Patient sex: F
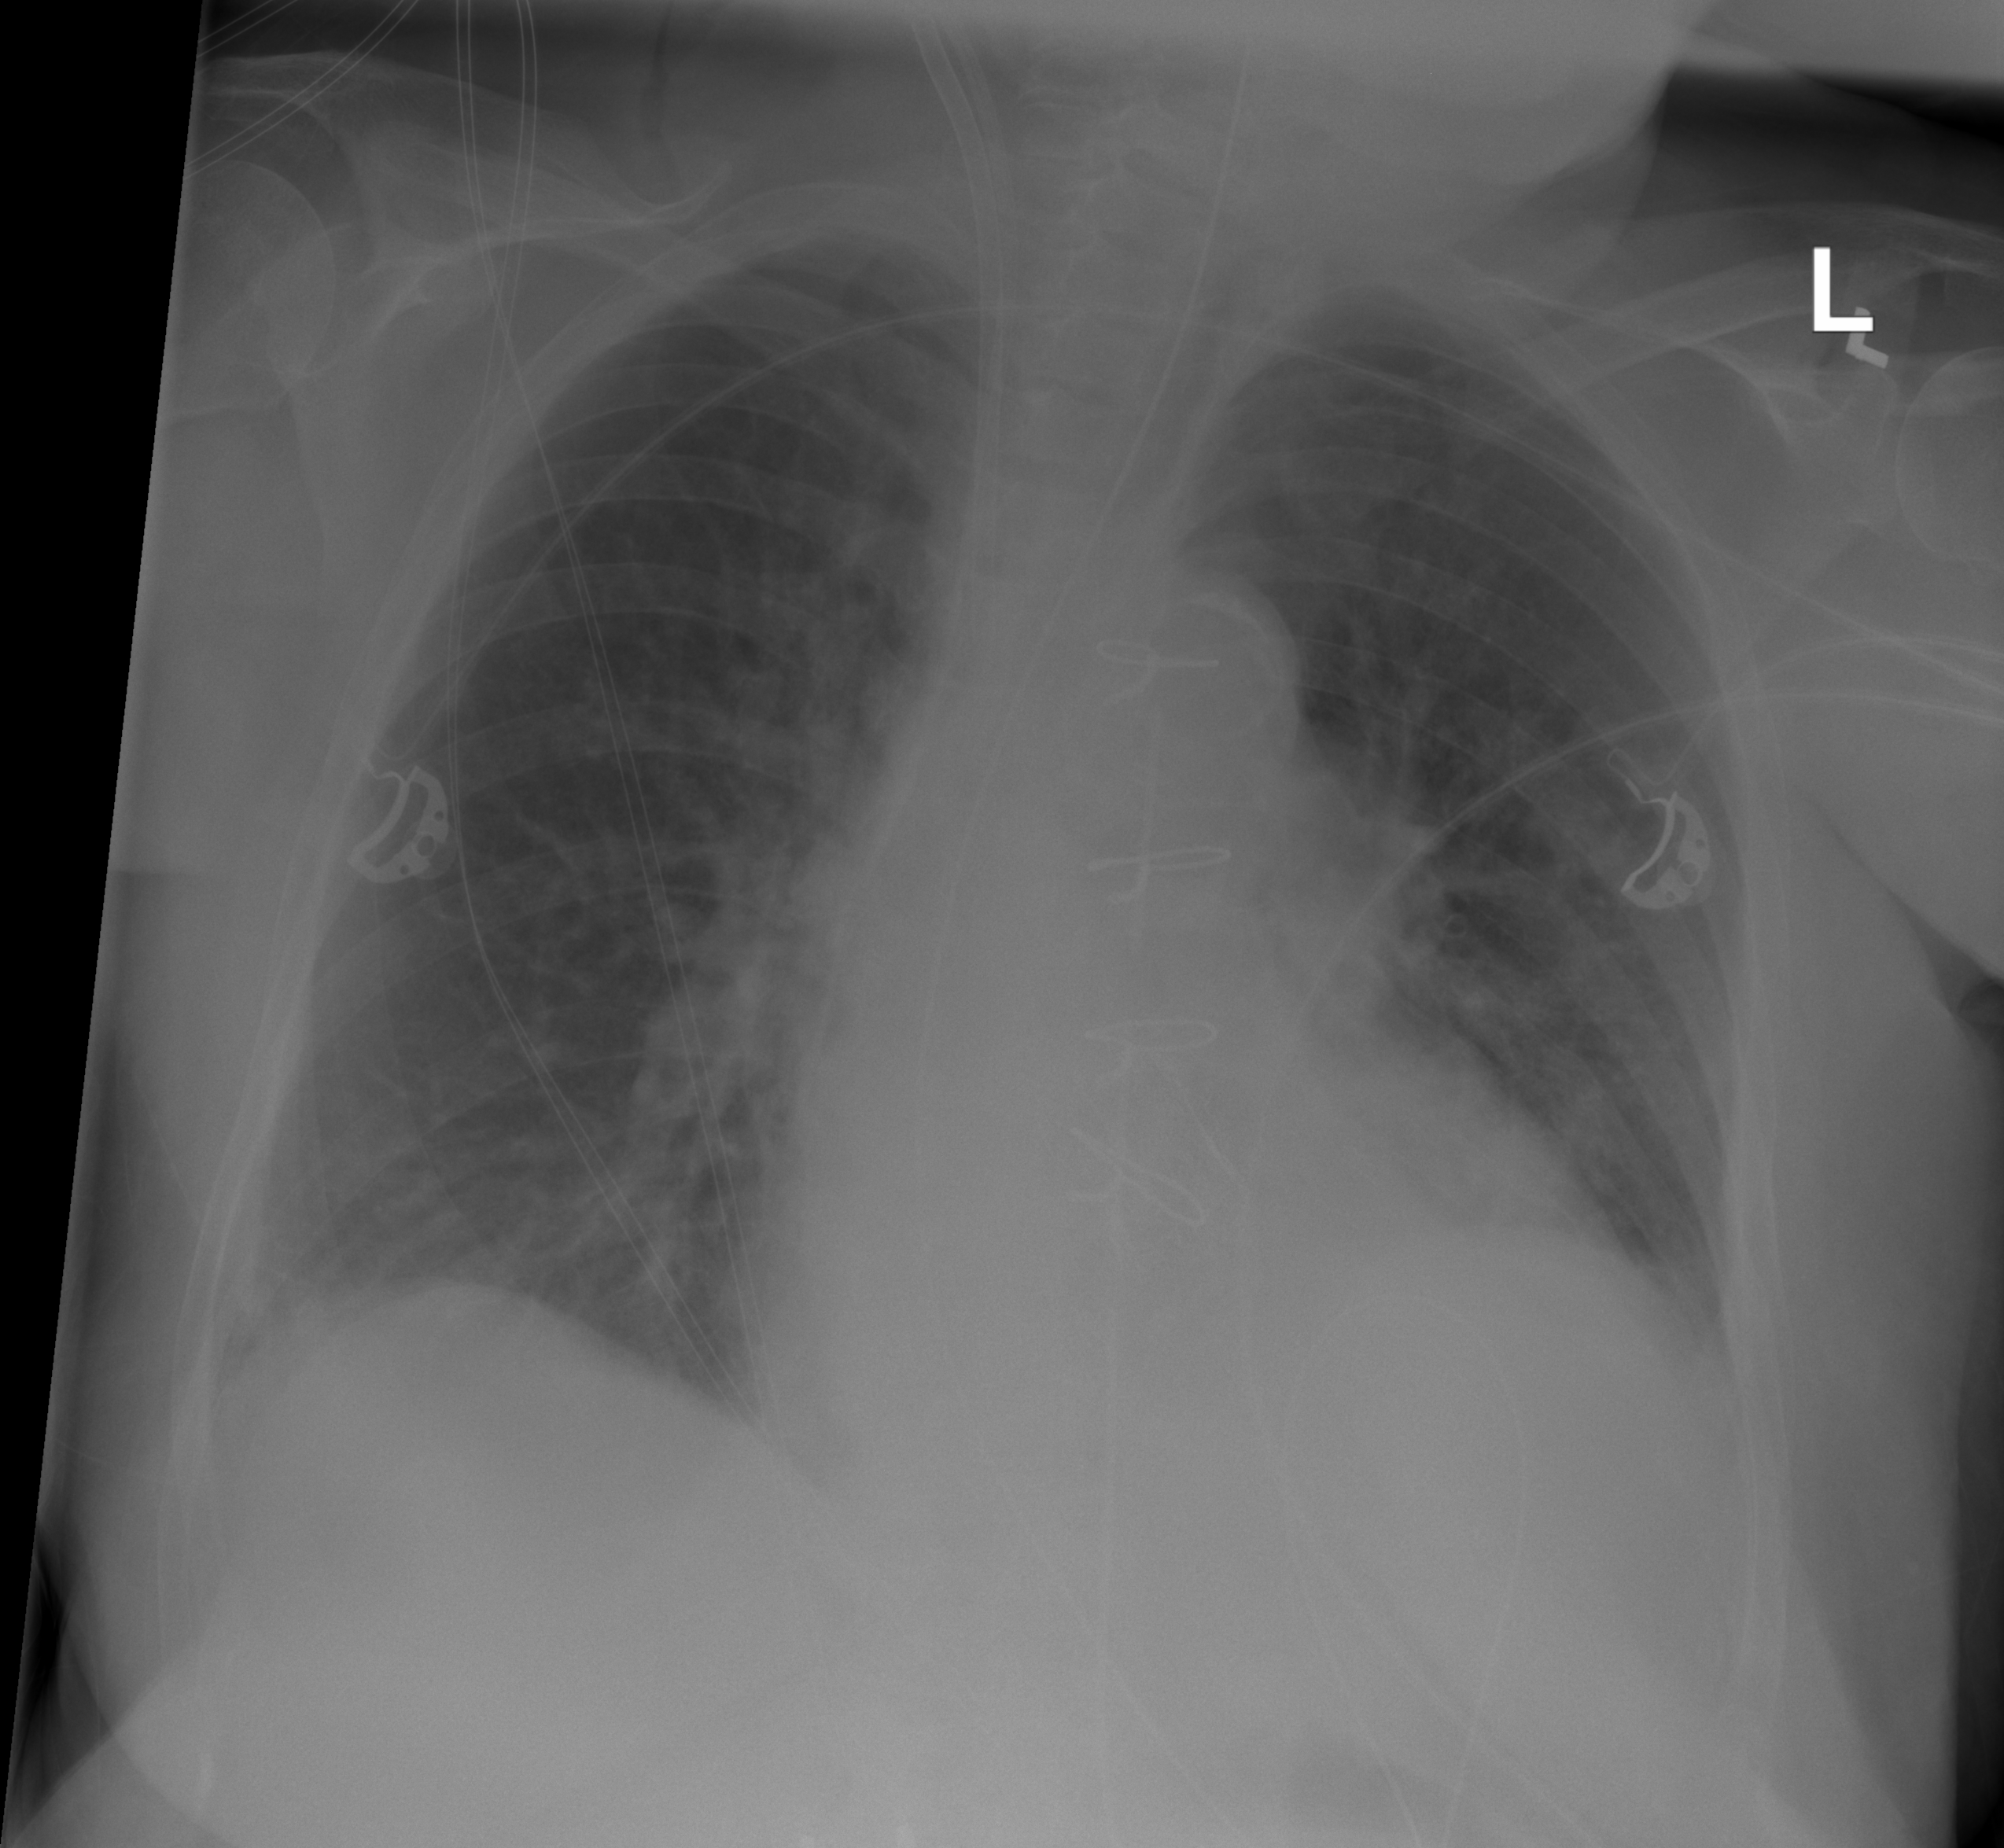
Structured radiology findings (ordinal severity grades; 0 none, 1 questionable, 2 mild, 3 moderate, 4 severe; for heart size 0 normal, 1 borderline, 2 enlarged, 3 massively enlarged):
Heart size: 2
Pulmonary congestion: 1
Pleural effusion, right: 2
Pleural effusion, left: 0
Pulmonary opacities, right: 0
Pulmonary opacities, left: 2
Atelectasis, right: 2
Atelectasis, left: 2